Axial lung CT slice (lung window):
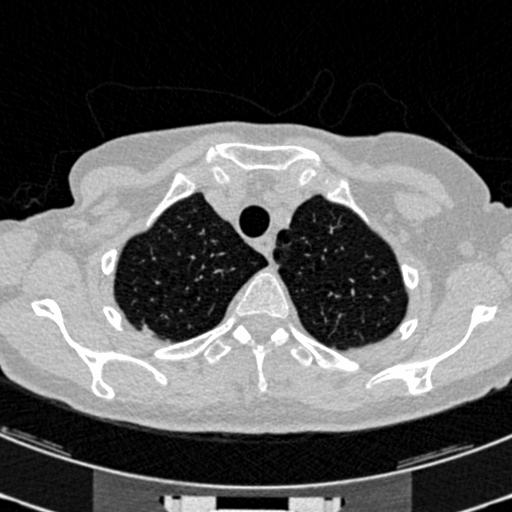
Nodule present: no